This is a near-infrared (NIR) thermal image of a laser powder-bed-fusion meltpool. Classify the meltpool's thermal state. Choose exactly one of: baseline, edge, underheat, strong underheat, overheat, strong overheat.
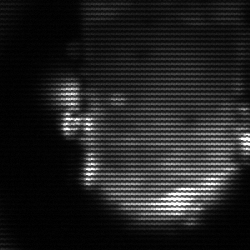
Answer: baseline